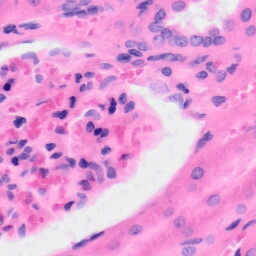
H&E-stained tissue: Kidney